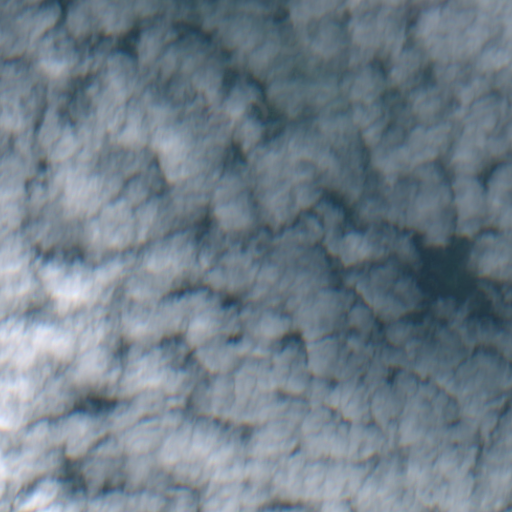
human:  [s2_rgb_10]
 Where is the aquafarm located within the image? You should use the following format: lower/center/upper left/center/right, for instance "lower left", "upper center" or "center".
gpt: The aquafarm is located in the upper right of the image.
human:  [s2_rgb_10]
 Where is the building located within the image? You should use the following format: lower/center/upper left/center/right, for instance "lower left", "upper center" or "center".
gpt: The building is located in the upper right of the image.
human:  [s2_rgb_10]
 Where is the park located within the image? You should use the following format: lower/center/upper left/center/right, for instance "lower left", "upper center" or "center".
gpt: There is no park in the image.